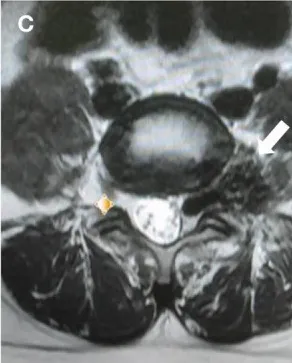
Preoperative multimodal neuroimaging evaluation. (C) Sacral arteriovenous malformation (AVM) was impressed in the left sacral region, with enlargement of the venous pouch before it enters the intradural region (arrow).
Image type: radiology (mri)